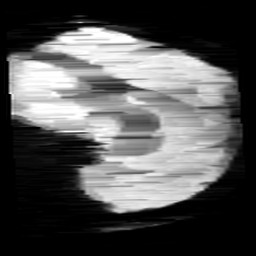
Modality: minIP
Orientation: sagittal
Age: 11
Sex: male
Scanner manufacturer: siemens
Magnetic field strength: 3 T
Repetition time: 0.027 s
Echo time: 0.02 s